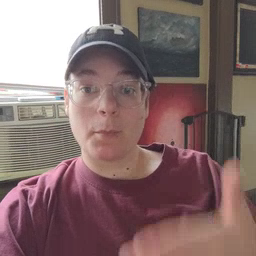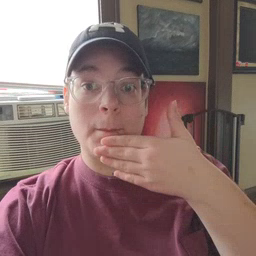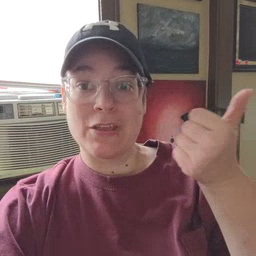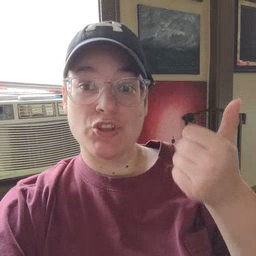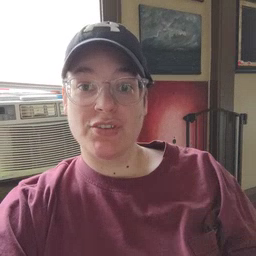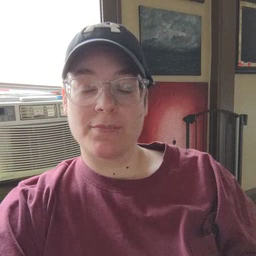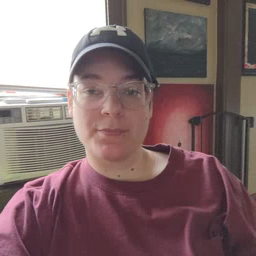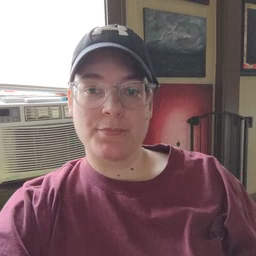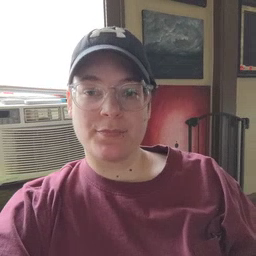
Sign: better